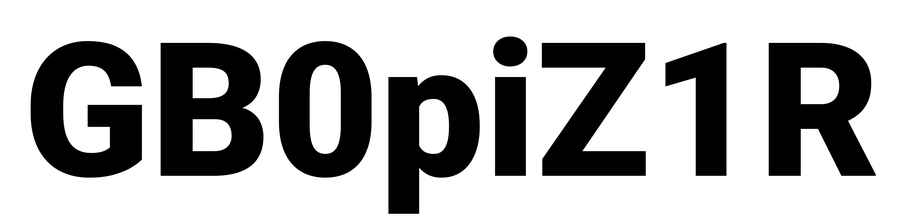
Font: Roboto_Black